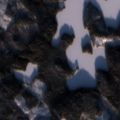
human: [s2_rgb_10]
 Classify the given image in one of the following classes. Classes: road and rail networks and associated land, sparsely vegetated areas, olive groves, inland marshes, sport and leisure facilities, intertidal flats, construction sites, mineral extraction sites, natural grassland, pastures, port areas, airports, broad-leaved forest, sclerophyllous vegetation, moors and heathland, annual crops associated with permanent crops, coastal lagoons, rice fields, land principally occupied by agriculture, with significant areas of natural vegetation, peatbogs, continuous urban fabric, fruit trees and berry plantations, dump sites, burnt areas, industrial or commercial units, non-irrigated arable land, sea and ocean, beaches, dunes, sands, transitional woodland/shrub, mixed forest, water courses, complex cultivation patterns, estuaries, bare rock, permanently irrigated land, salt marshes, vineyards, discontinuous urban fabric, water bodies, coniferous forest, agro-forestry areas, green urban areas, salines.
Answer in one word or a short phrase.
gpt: coniferous forest, mixed forest, water bodies